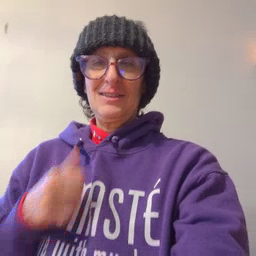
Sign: read